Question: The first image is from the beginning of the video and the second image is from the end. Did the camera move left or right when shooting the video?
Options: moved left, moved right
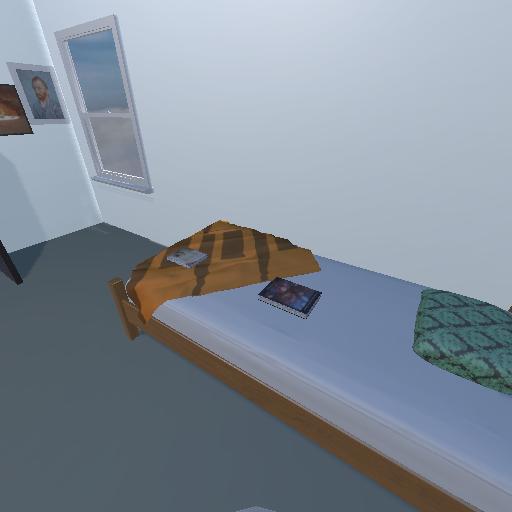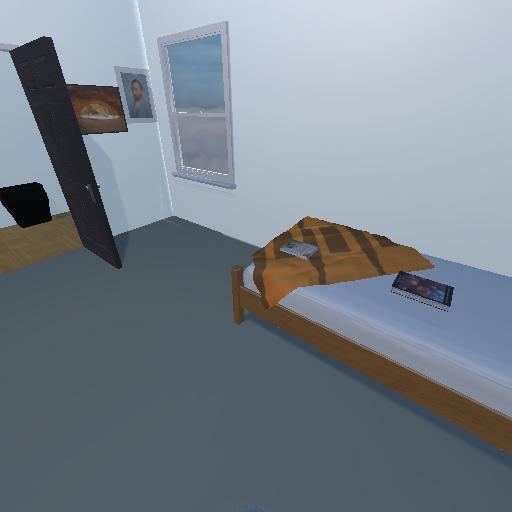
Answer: moved left